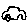
Label: car